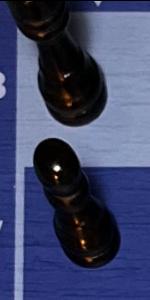
Label: Pawn_Black